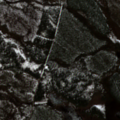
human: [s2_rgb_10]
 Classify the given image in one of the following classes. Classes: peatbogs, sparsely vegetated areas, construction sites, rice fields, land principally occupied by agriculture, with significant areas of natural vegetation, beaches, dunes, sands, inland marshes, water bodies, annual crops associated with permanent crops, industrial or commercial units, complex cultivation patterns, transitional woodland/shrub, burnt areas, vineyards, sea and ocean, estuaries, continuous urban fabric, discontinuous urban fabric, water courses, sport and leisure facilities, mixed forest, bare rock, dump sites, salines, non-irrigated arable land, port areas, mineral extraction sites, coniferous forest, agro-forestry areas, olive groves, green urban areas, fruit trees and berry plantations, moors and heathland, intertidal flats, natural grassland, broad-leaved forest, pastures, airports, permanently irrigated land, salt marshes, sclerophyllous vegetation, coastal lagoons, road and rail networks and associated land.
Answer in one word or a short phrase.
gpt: coniferous forest, transitional woodland/shrub, peatbogs